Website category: sports
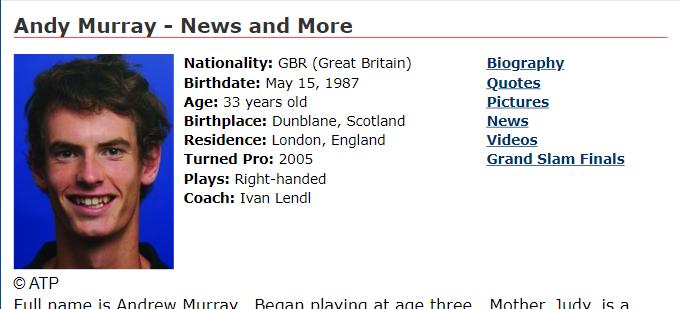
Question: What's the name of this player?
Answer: Andy Murray

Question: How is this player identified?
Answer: Andy Murray

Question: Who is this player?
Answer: Andy Murray

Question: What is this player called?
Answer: Andy Murray

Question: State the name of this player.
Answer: Andy Murray

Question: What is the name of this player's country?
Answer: GBR

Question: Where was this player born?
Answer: GBR

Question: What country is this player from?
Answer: GBR

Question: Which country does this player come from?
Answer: GBR

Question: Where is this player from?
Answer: GBR

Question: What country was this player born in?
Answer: GBR

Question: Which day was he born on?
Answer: May 15, 1987

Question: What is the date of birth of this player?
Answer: May 15, 1987

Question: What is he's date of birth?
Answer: May 15, 1987

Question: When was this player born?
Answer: May 15, 1987

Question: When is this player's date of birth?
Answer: May 15, 1987

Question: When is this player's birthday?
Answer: May 15, 1987

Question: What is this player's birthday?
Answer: May 15, 1987

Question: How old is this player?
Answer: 33 years old

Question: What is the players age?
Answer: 33 years old

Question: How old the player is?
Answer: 33 years old

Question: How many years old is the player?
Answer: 33 years old

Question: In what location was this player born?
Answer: Dunblane, Scotland

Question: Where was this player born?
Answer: Dunblane, Scotland

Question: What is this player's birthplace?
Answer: Dunblane, Scotland

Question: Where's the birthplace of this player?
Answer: Dunblane, Scotland

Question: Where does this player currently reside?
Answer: London, England

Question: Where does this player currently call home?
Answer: London, England

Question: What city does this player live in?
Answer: London, England

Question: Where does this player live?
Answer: London, England

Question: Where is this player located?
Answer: London, England

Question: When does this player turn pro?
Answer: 2005

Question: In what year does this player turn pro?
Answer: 2005

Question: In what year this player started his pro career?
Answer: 2005

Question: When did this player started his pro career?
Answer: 2005

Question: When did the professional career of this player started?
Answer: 2005

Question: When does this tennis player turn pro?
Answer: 2005

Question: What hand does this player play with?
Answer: Right-handed

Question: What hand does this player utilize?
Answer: Right-handed

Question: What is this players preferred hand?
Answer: Right-handed

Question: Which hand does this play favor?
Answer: Right-handed

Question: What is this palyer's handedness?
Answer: Right-handed

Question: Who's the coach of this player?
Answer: Ivan Lendl

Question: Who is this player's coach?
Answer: Ivan Lendl

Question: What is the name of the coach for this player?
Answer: Ivan Lendl

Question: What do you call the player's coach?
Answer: Ivan Lendl